Interaction volume radius: 5 \u00c5
Interaction volume height: 15 \u00c5
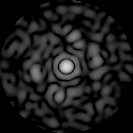
Disorder parameter: 0.8839